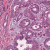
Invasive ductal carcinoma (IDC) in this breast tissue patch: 1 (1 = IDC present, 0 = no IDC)